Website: lowes
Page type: billing-address
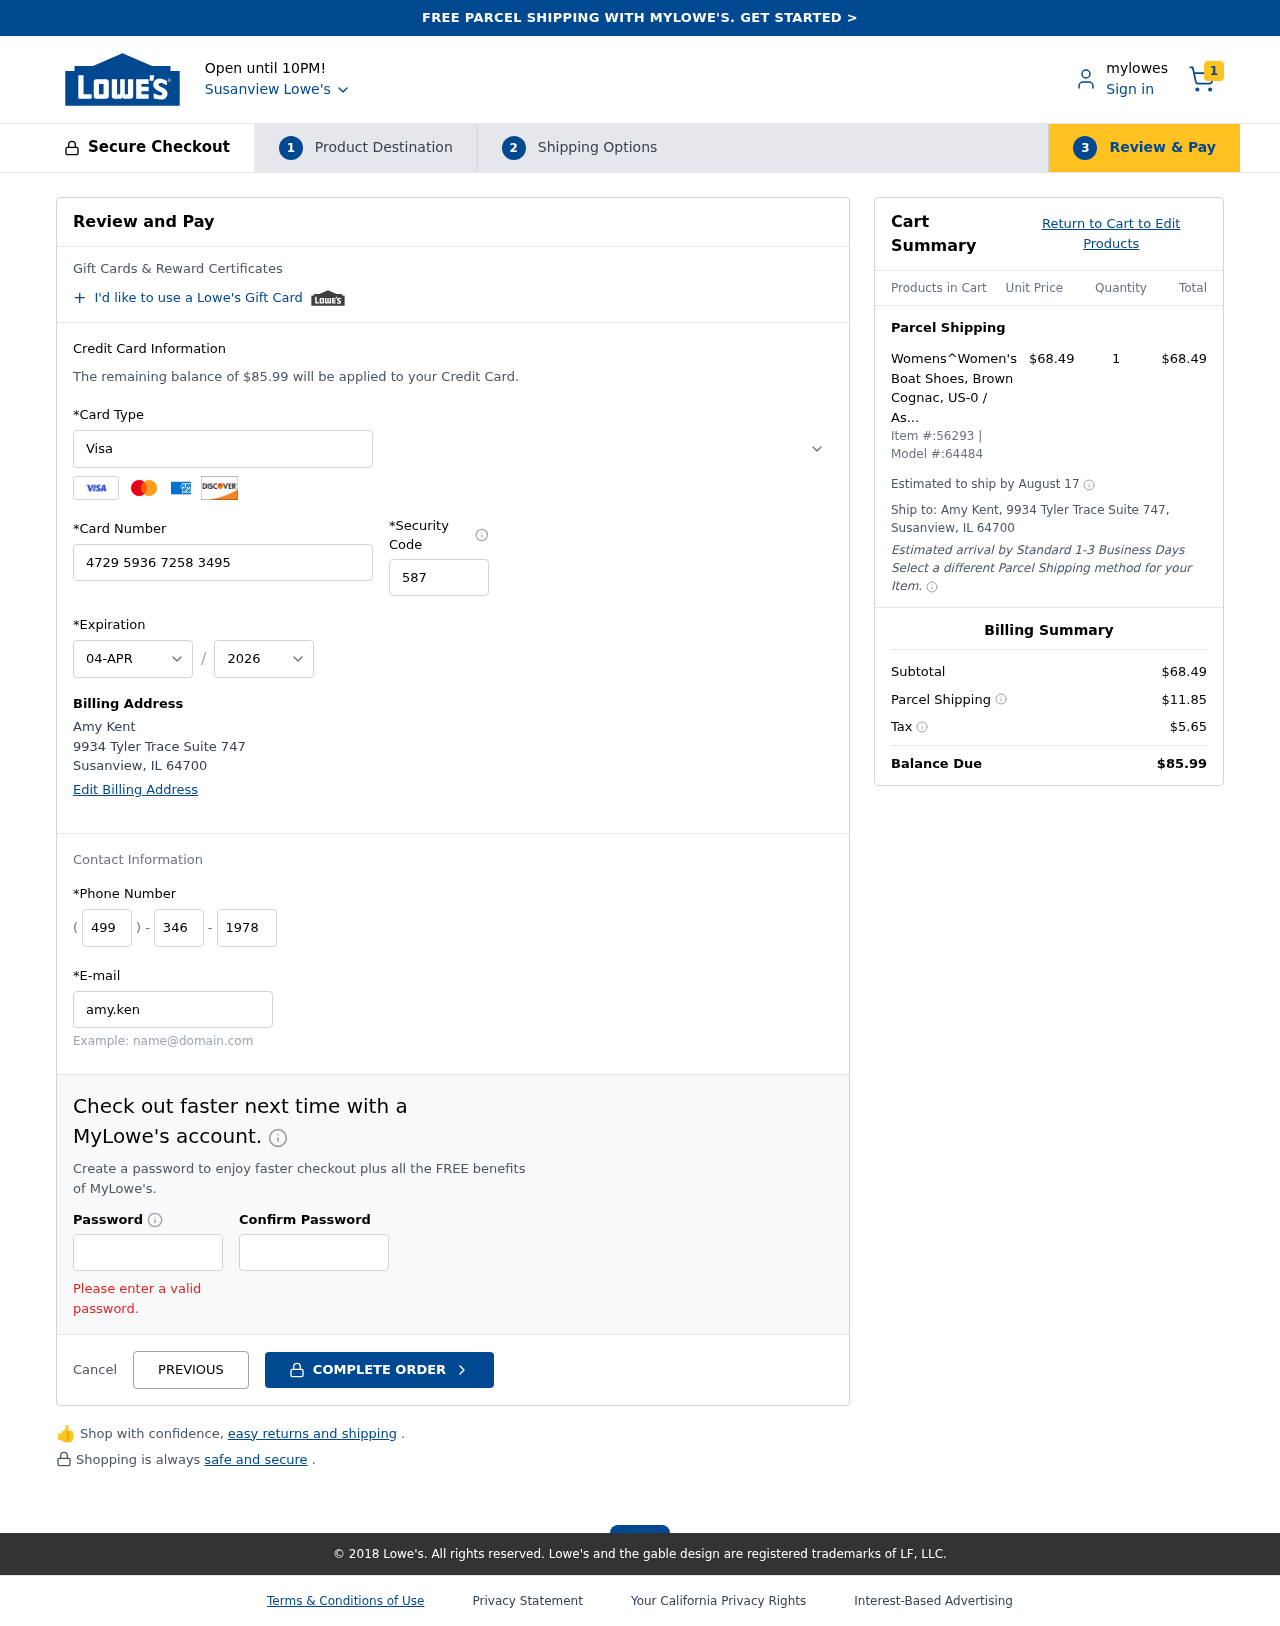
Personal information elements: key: PII_CARD_CVV
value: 587
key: PII_CARD_EXPIRY_MONTH
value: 04
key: PII_CARD_EXPIRY_YEAR
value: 26
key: PII_CARD_NUMBER
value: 4729 5936 7258 3495
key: PII_CARD_TYPE
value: Visa
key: PII_CITY
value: Susanview
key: PII_CITY_STATE_ZIP
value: Susanview, IL 64700
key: PII_EMAIL
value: amy.kent@gmail.com
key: PII_FULLNAME
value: Amy Kent
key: PII_PHONE_AREA
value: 499
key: PII_PHONE_PREFIX
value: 346
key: PII_PHONE_SUFFIX
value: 1978
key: PII_STREET
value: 9934 Tyler Trace Suite 747
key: PII_FULLNAME2
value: Amy Kent
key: PII_STATE_ABBR
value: IL
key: PII_POSTCODE
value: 64700
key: PII_POSTCODE_FULL
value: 64700
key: PII_CITY_STATE
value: Susanview, IL
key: PII_POSTCODE_NUMERIC
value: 64700
Product elements: key: PRODUCT1_NAME
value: Womens^Women's Boat Shoes, Brown Cognac, US-0 / Asia Size s
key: PRODUCT1_PRICE
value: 68.49
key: PRODUCT1_QUANTITY
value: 1
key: PRODUCT_ITEM_NUMBER
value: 56293
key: PRODUCT_MODEL_NUMBER
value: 64484
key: PRODUCT1_LINE_TOTAL
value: $68.49
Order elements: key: ORDER_NUM_ITEMS
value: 1
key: ORDER_TOTAL
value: $85.99
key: ORDER_SHIPPING_DATE
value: August 17
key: ORDER_SUBTOTAL
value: $68.49
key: ORDER_SHIPPING_COST
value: $11.85
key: ORDER_TAX
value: $5.65